Question: I get the following error starting icCube:
'''
icCube Fatal Error IcCube has encountered a fatal error:
Address already in use: bind
For more details, please consult your support and/or the log files available in:
C:\Users\....\icCube-data\log
'''

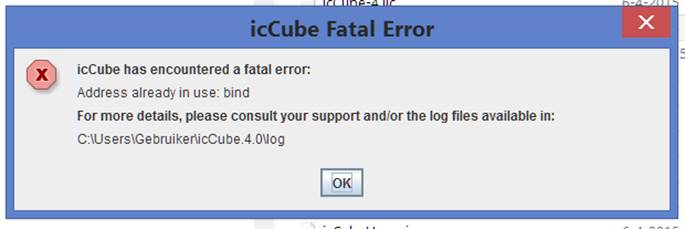
Answer: The port used by icCube is used by another application (default 8282), so icCube can't listen.
This is more likely because an instance of icCube is already running on the machine (several instances cannot share the same network connection). To stop the running instance you can use the tray icon or the control panel to stop to icCube process.
If it's another application or you want to have several instances of icCube running you can change icCube's port in the configuration file : <URL>.
'''
<!--
-1 means the HTTP connector is not activated.
A JAVA system property may by used.
-->
<portNumber>8282</portNumber>
'''